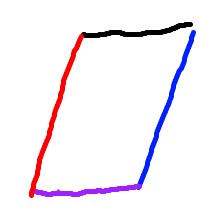
Shape: parallelogram